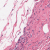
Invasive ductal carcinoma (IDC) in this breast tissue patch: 0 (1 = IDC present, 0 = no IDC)